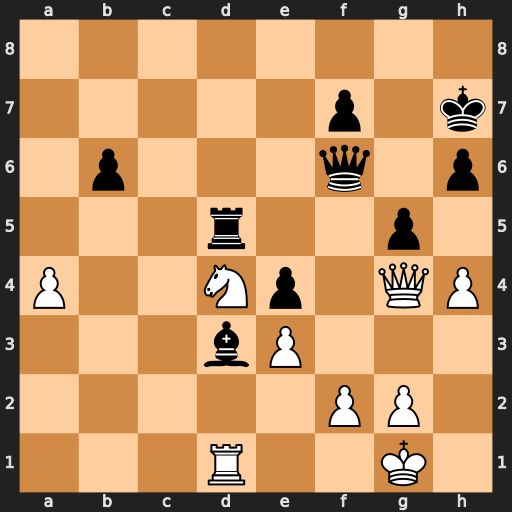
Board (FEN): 8/5p1k/1p3q1p/3r2p1/P2Np1QP/3bP3/5PP1/3R2K1
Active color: w
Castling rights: -
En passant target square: -
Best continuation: Rxd3 exd3 Qe4+ Kg8 Qxd5